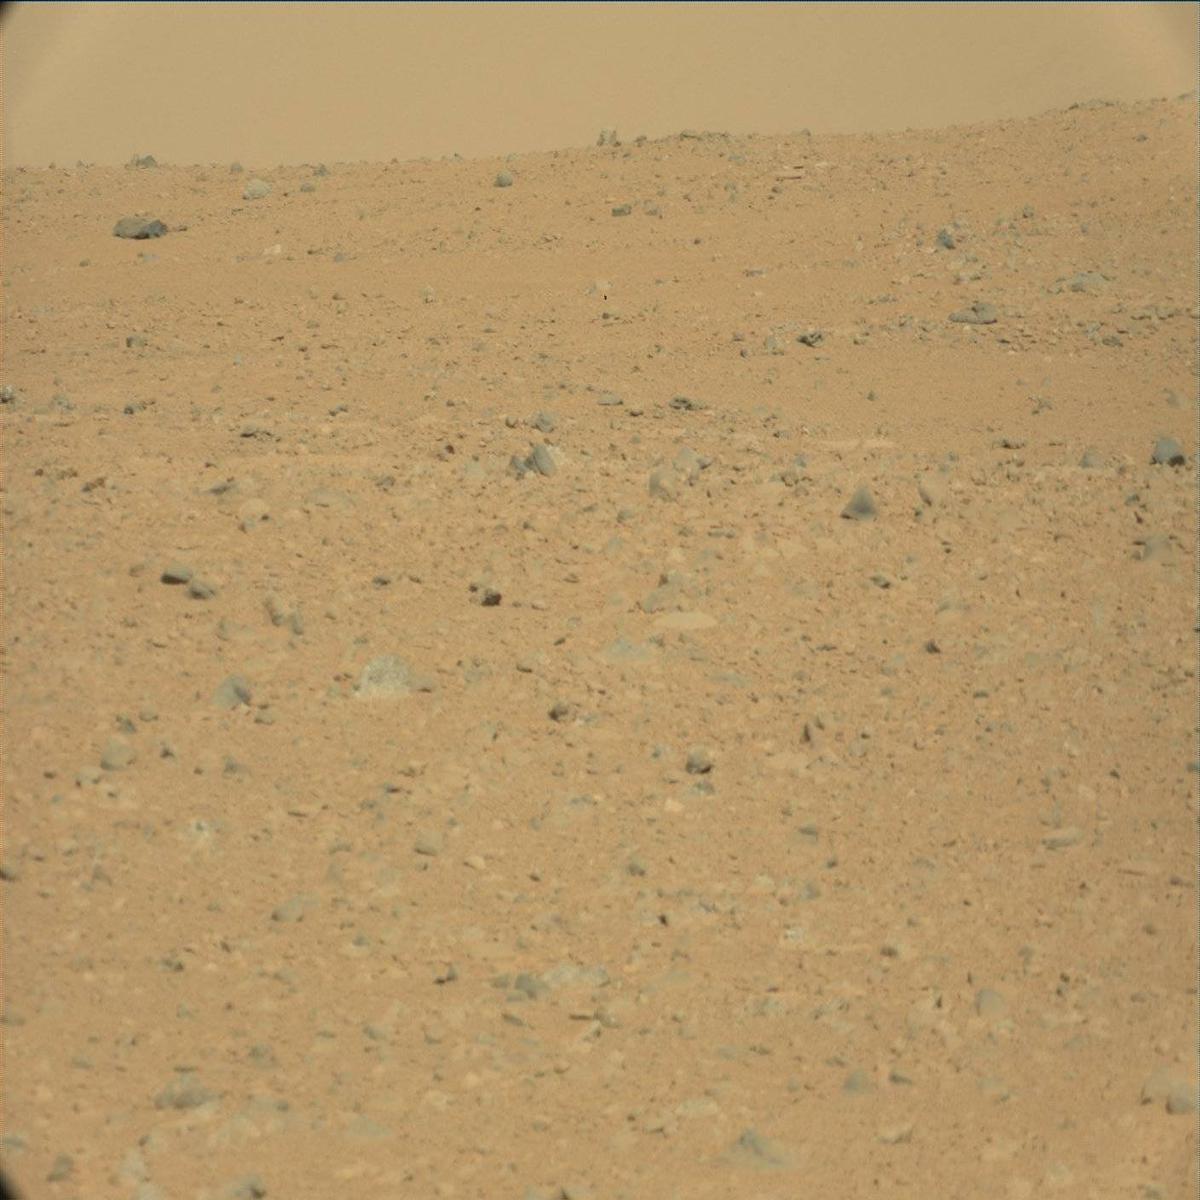
Terrain classes present: Bedrock, Ridge, Rock, Sand / Soil